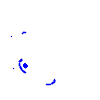
Particle: electron